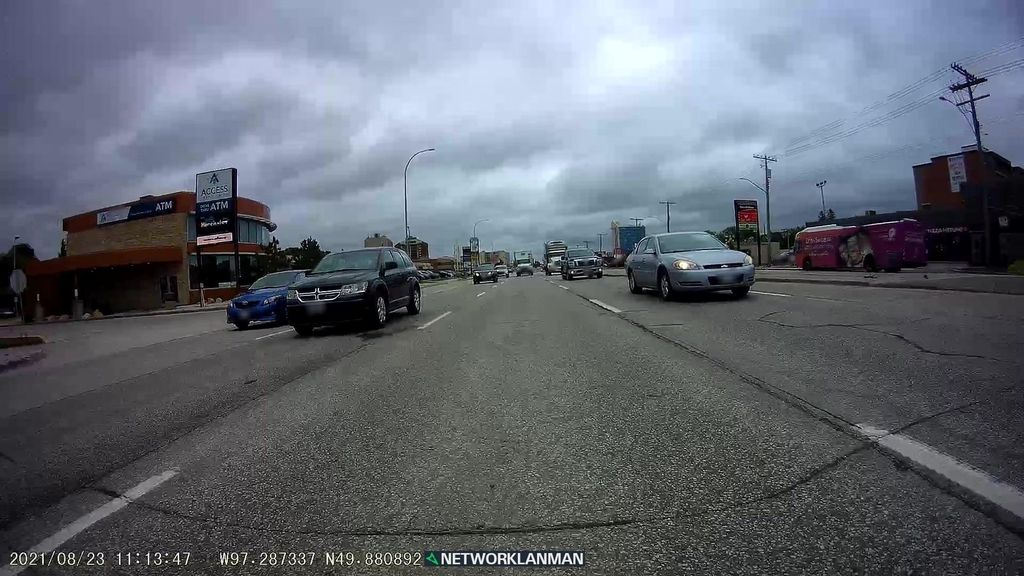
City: winnipeg